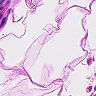
Metastatic tissue present: no